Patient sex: M
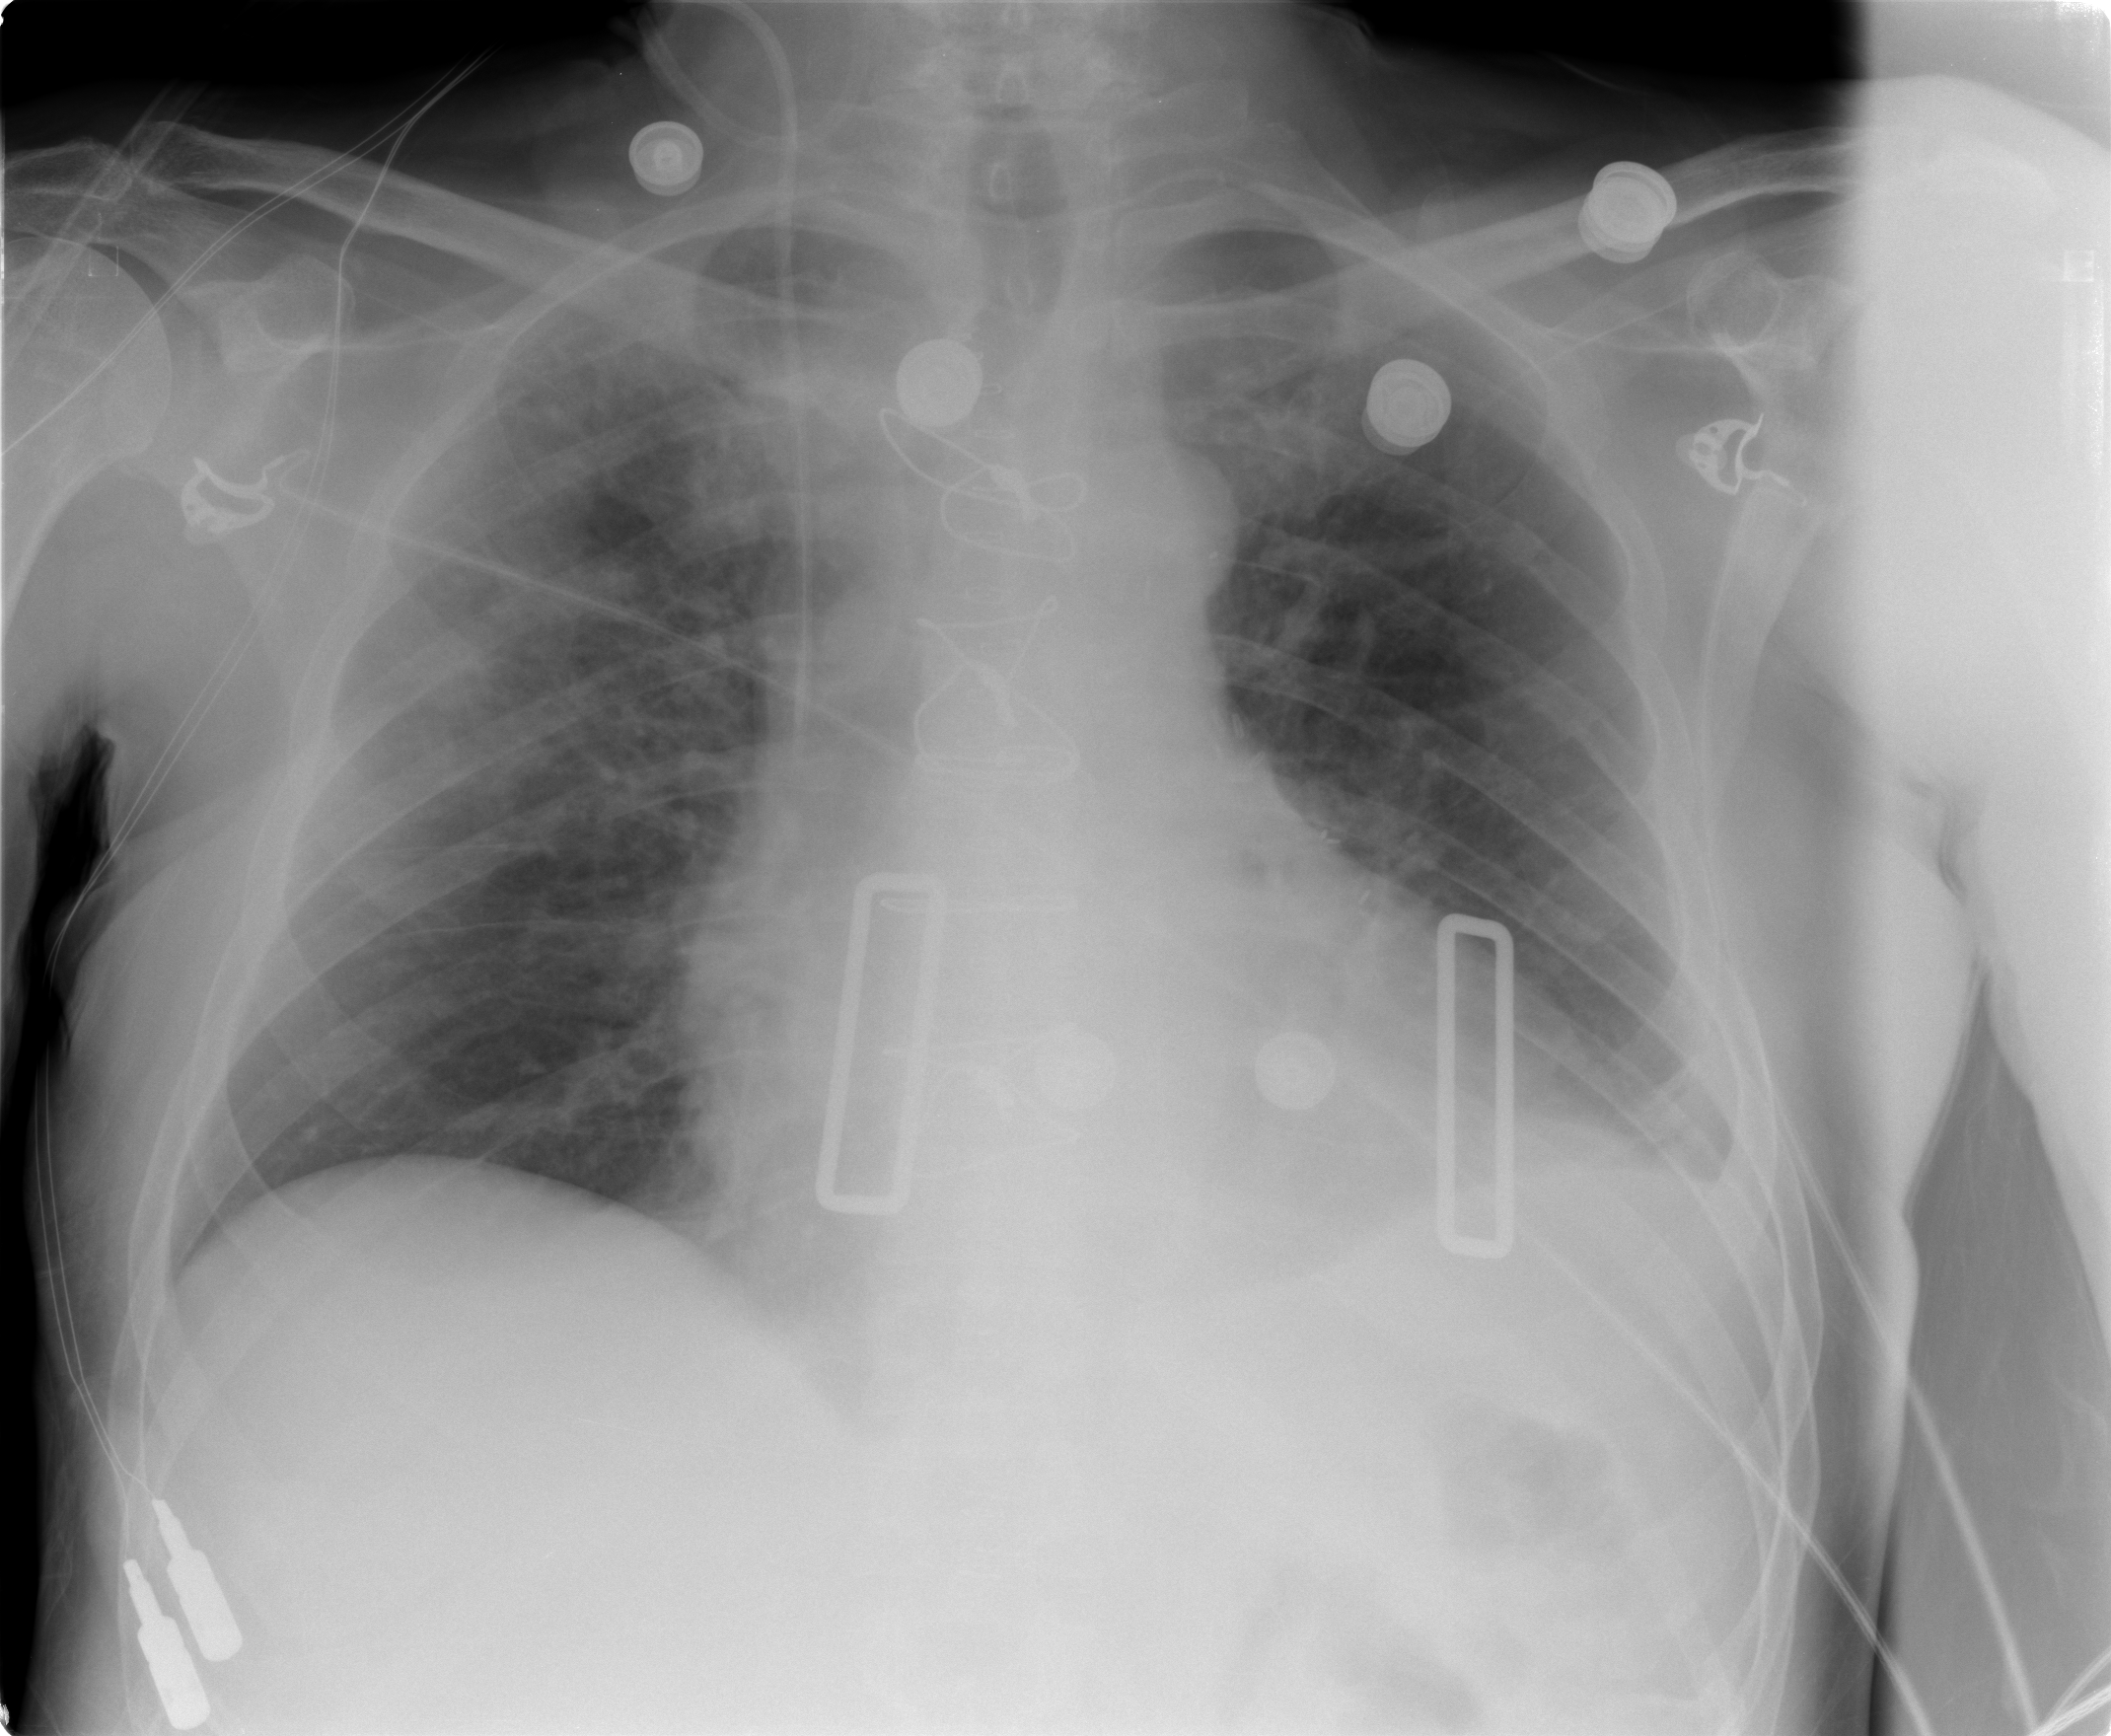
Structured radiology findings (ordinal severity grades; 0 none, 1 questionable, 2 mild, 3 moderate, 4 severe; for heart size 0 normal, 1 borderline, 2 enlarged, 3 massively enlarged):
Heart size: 2
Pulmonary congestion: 0
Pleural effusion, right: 0
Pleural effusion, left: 1
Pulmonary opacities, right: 2
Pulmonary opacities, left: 1
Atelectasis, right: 2
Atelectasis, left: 2